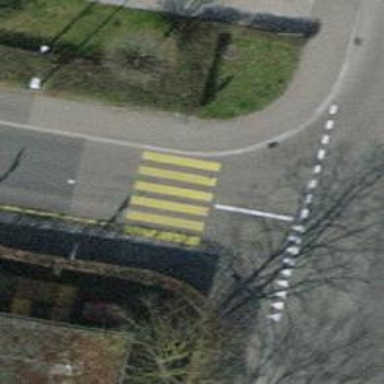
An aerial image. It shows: Zebra crossing on the road.